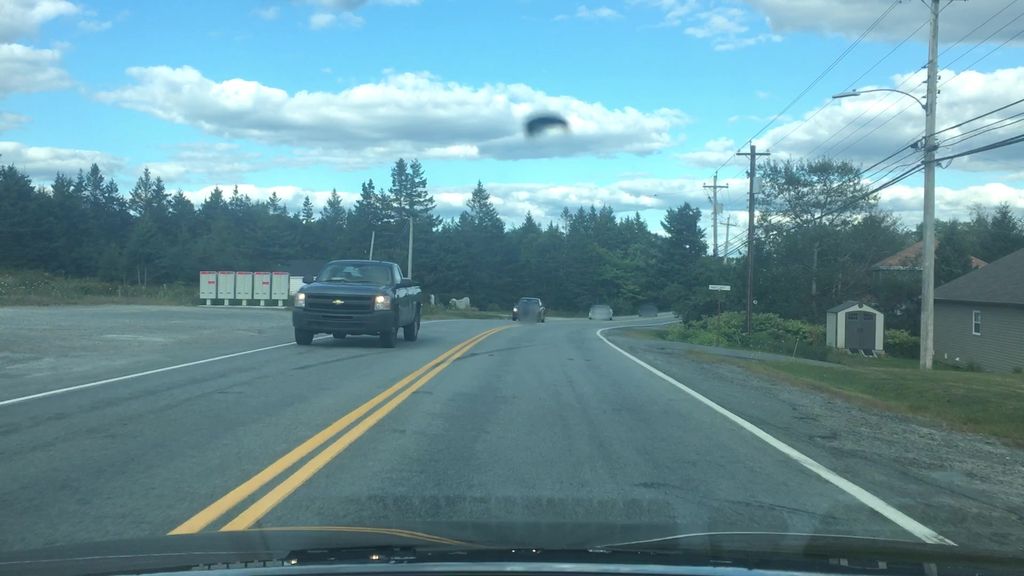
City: halifax